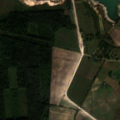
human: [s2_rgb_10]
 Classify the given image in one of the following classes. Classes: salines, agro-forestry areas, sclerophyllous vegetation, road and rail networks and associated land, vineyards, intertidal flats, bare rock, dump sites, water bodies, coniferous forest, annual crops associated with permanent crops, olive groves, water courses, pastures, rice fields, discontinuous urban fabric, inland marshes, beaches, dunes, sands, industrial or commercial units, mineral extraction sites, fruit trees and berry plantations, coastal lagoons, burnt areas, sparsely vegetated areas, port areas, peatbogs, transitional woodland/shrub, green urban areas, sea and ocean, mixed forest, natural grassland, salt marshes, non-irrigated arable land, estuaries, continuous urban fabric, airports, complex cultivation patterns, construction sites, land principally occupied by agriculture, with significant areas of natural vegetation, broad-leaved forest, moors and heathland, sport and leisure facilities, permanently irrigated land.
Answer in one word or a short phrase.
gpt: mineral extraction sites, non-irrigated arable land, complex cultivation patterns, broad-leaved forest